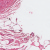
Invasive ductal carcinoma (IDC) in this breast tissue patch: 0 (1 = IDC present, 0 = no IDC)